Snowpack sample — Buffalo Mountain, Silverthorne, Colorado, USA (1/25/25, 10:11 AM MST)
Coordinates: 39.6222, -106.1139
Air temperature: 22 °F
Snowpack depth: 110 cm
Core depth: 20 cm
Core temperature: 48.2 °F
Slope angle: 12°, slope face: 102°
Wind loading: high
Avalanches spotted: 0
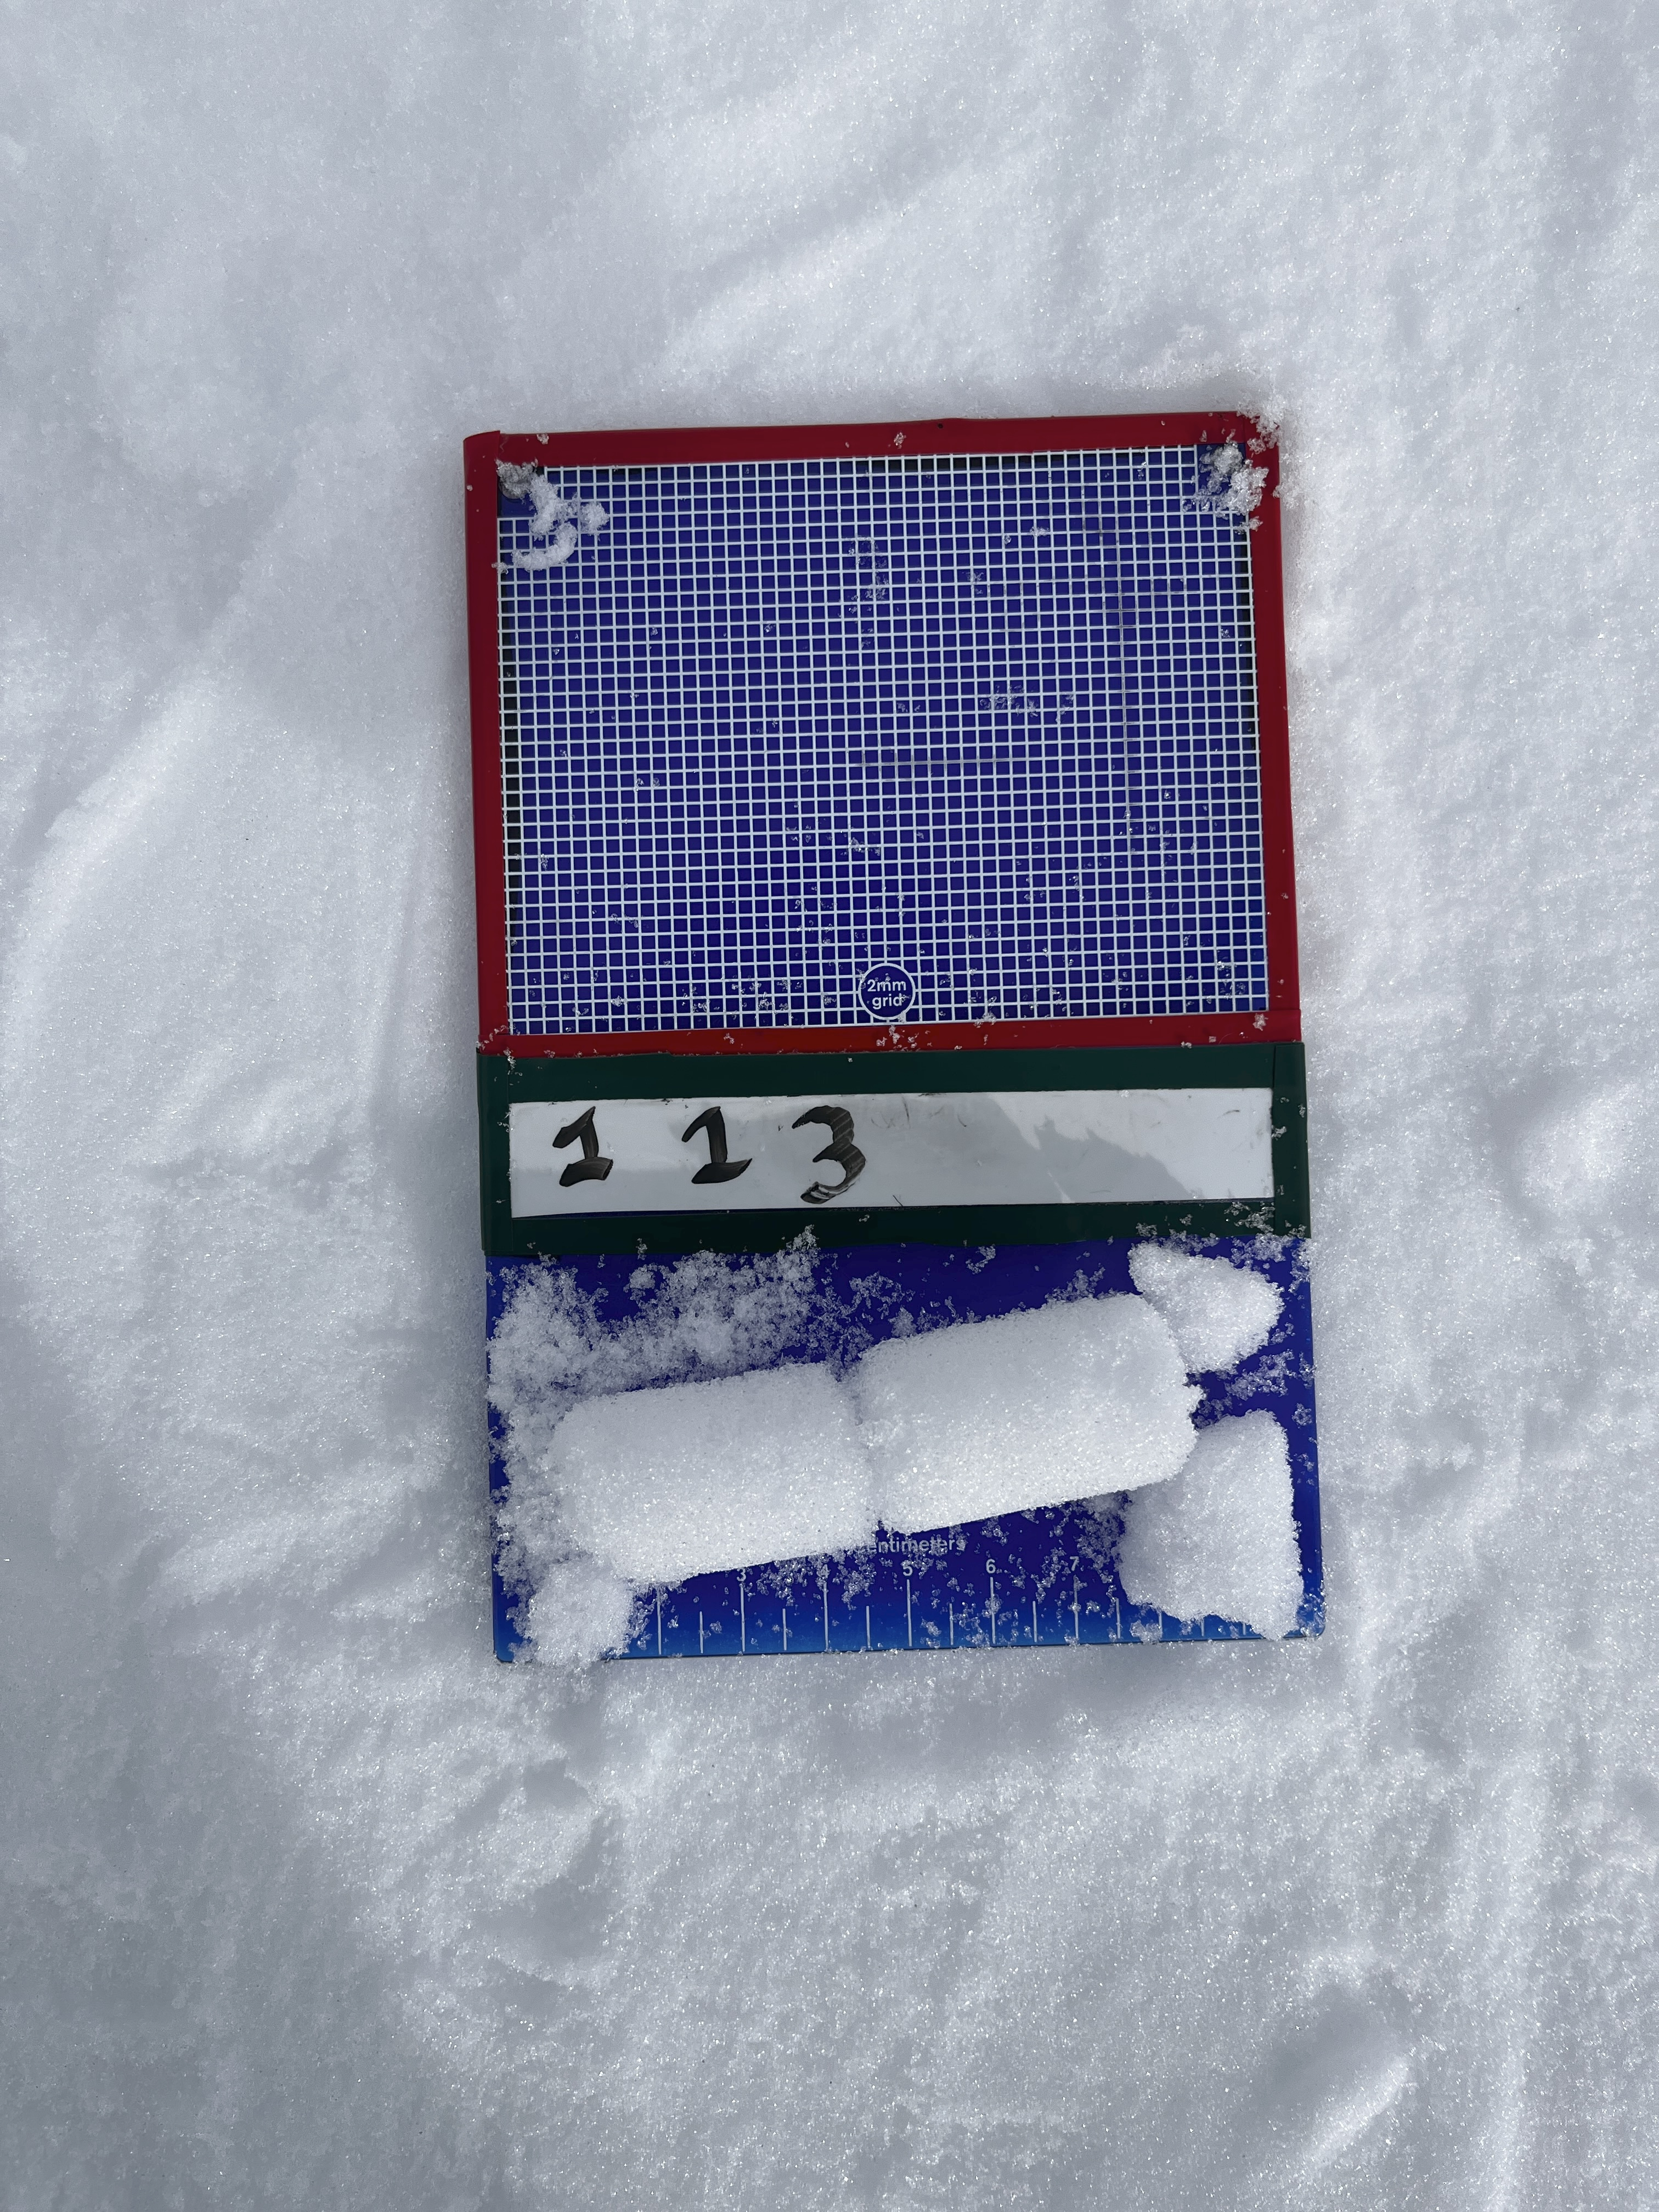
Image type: crystal_card
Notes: No avalanches nearby, collected on the outskirts of a fire break 15 meters from the treeline, on way to Buffalo and Red Mountain